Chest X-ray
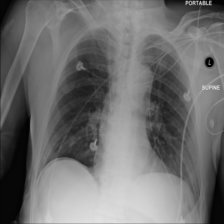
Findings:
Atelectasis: negative
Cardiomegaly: negative
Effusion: negative
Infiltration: negative
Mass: negative
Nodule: negative
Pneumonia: negative
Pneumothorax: negative
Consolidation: negative
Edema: negative
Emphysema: negative
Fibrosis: negative
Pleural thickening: negative
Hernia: negative